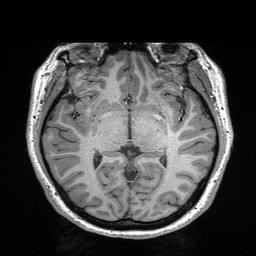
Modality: T1w
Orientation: coronal
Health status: healthy
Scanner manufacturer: siemens
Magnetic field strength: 3 T
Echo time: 0.00298 s